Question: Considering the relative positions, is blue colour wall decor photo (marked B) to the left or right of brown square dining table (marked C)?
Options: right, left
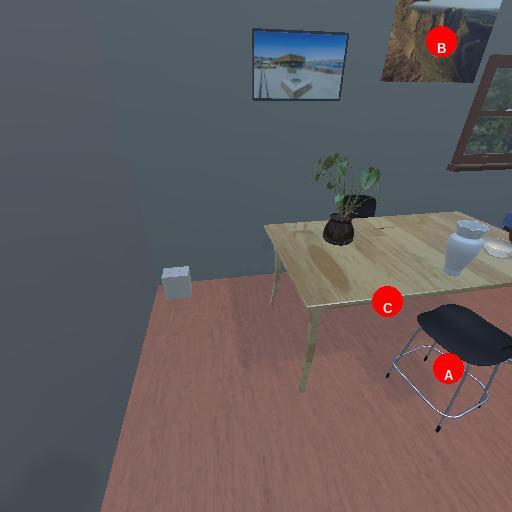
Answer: right